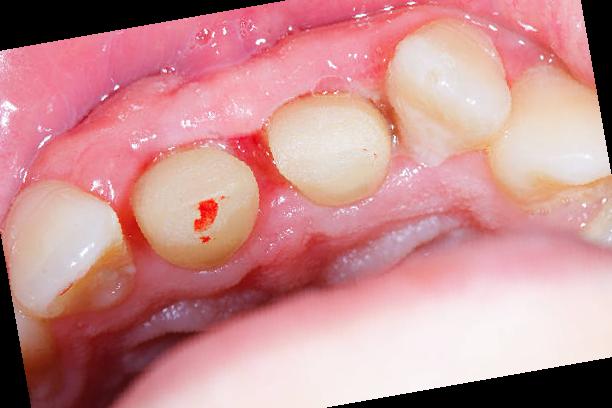
Condition: Gingivitis